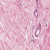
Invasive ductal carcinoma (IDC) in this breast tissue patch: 0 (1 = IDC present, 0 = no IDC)